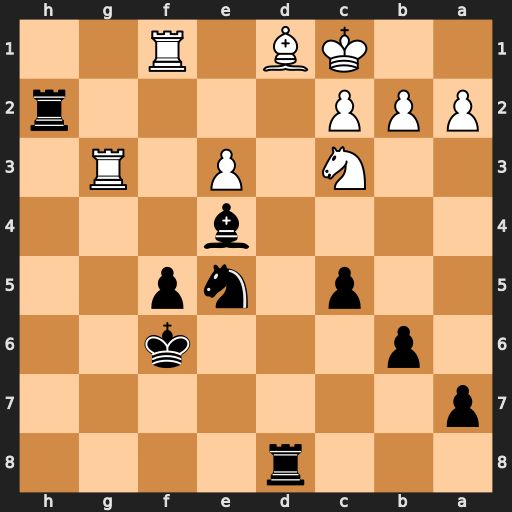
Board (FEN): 3r4/p7/1p3k2/2p1np2/4b3/2N1P1R1/PPP4r/2KB1R2
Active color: b
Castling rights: -
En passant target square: -
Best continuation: Rxd1+ Rxd1 Rxc2+ Kb1 Rxc3+